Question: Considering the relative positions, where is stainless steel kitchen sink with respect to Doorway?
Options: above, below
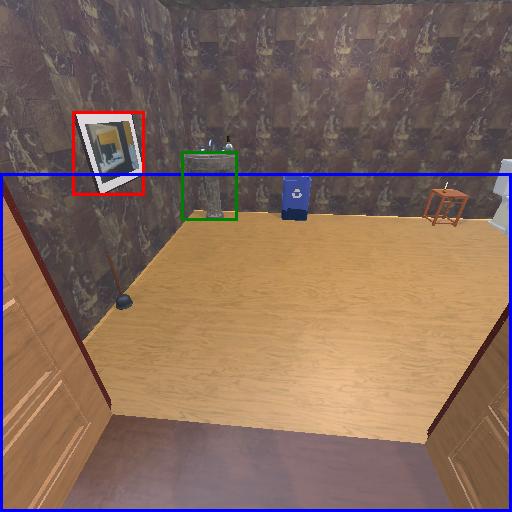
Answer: above